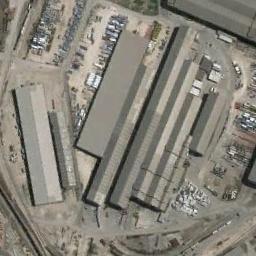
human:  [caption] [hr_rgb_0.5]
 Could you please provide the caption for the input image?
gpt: The industrial area has lots of industrial equipment and some workshops .

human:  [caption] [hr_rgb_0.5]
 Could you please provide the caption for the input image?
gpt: Many houses of different shapes are in the industrial area .

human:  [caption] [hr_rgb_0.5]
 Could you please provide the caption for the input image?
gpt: There are many neatly arranged factories and roads in an industrial area, And there are parking lots for cars and goods .

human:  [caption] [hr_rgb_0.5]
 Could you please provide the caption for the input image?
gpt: The houses in the industrial area are very monochromatic .

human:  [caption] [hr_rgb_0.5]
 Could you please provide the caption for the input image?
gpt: There are some brown buildings on the industrial area .